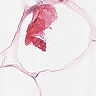
Metastatic tissue present: no